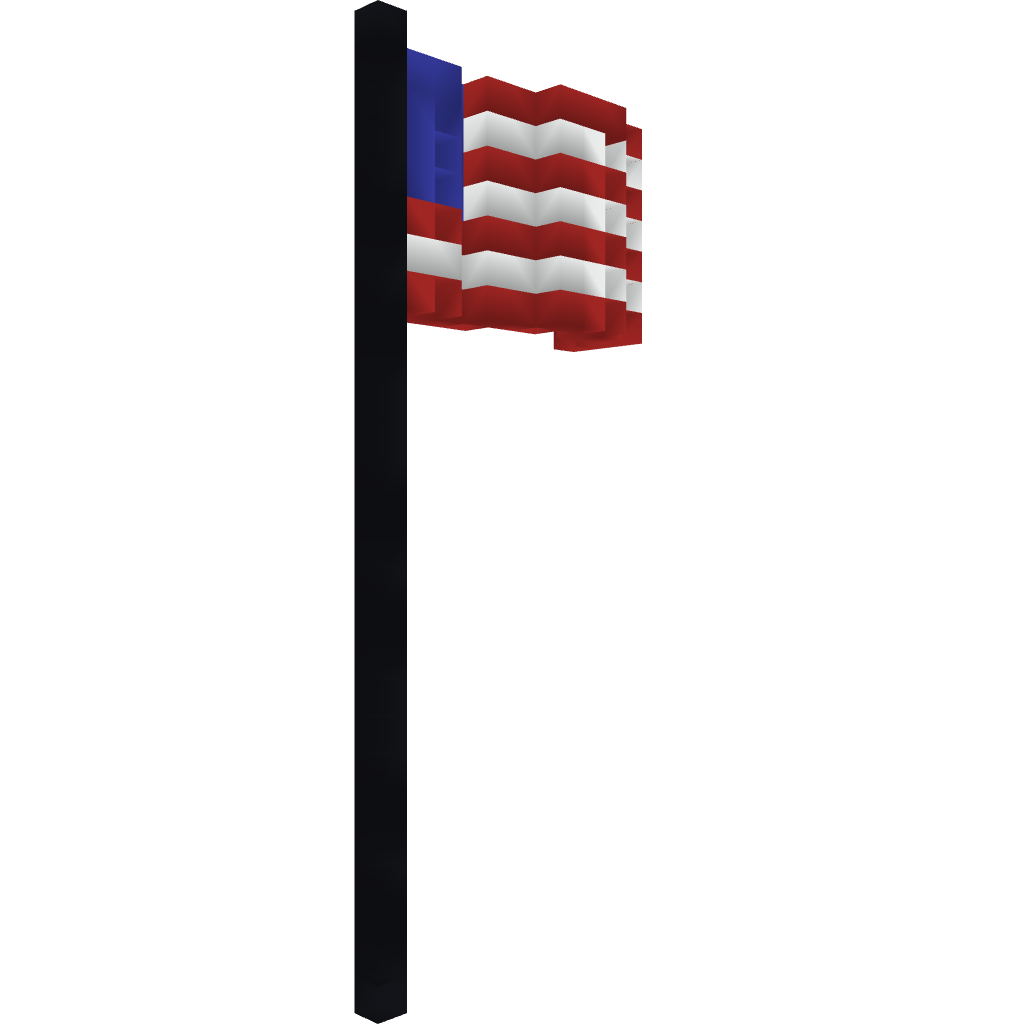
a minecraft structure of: USA Flag!